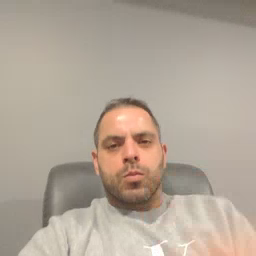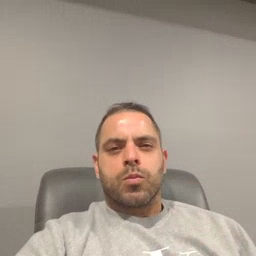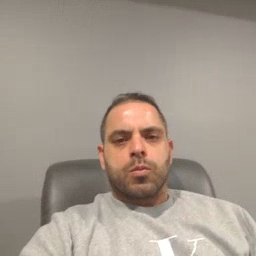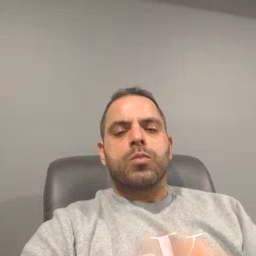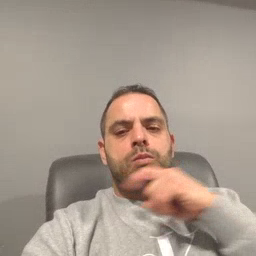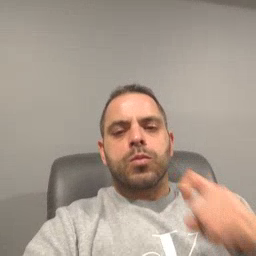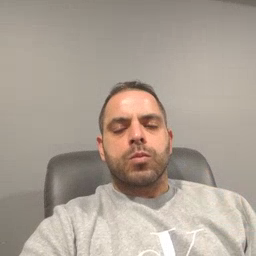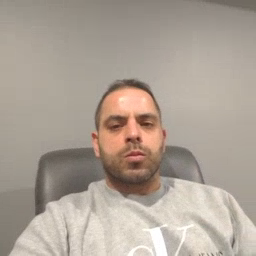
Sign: dry